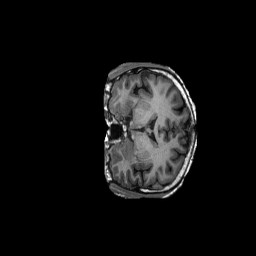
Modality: T1w
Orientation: coronal
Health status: ill
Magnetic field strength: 3 T